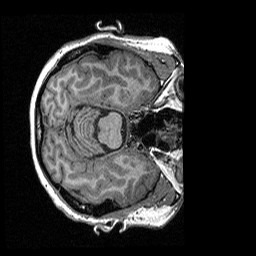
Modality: T1w
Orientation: axial
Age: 40
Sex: female
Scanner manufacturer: siemens
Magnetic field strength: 3 T
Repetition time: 2.3 s
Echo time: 0.00298 s